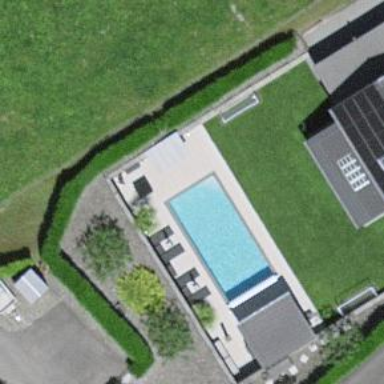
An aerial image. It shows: Swimming pool located in leisure land.